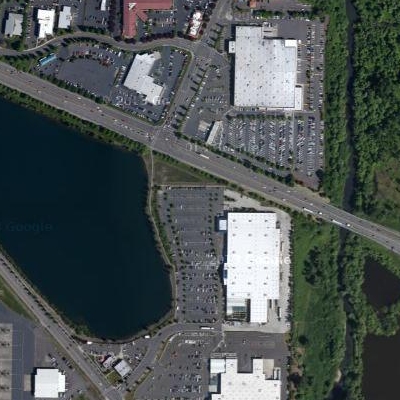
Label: Parking